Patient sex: F
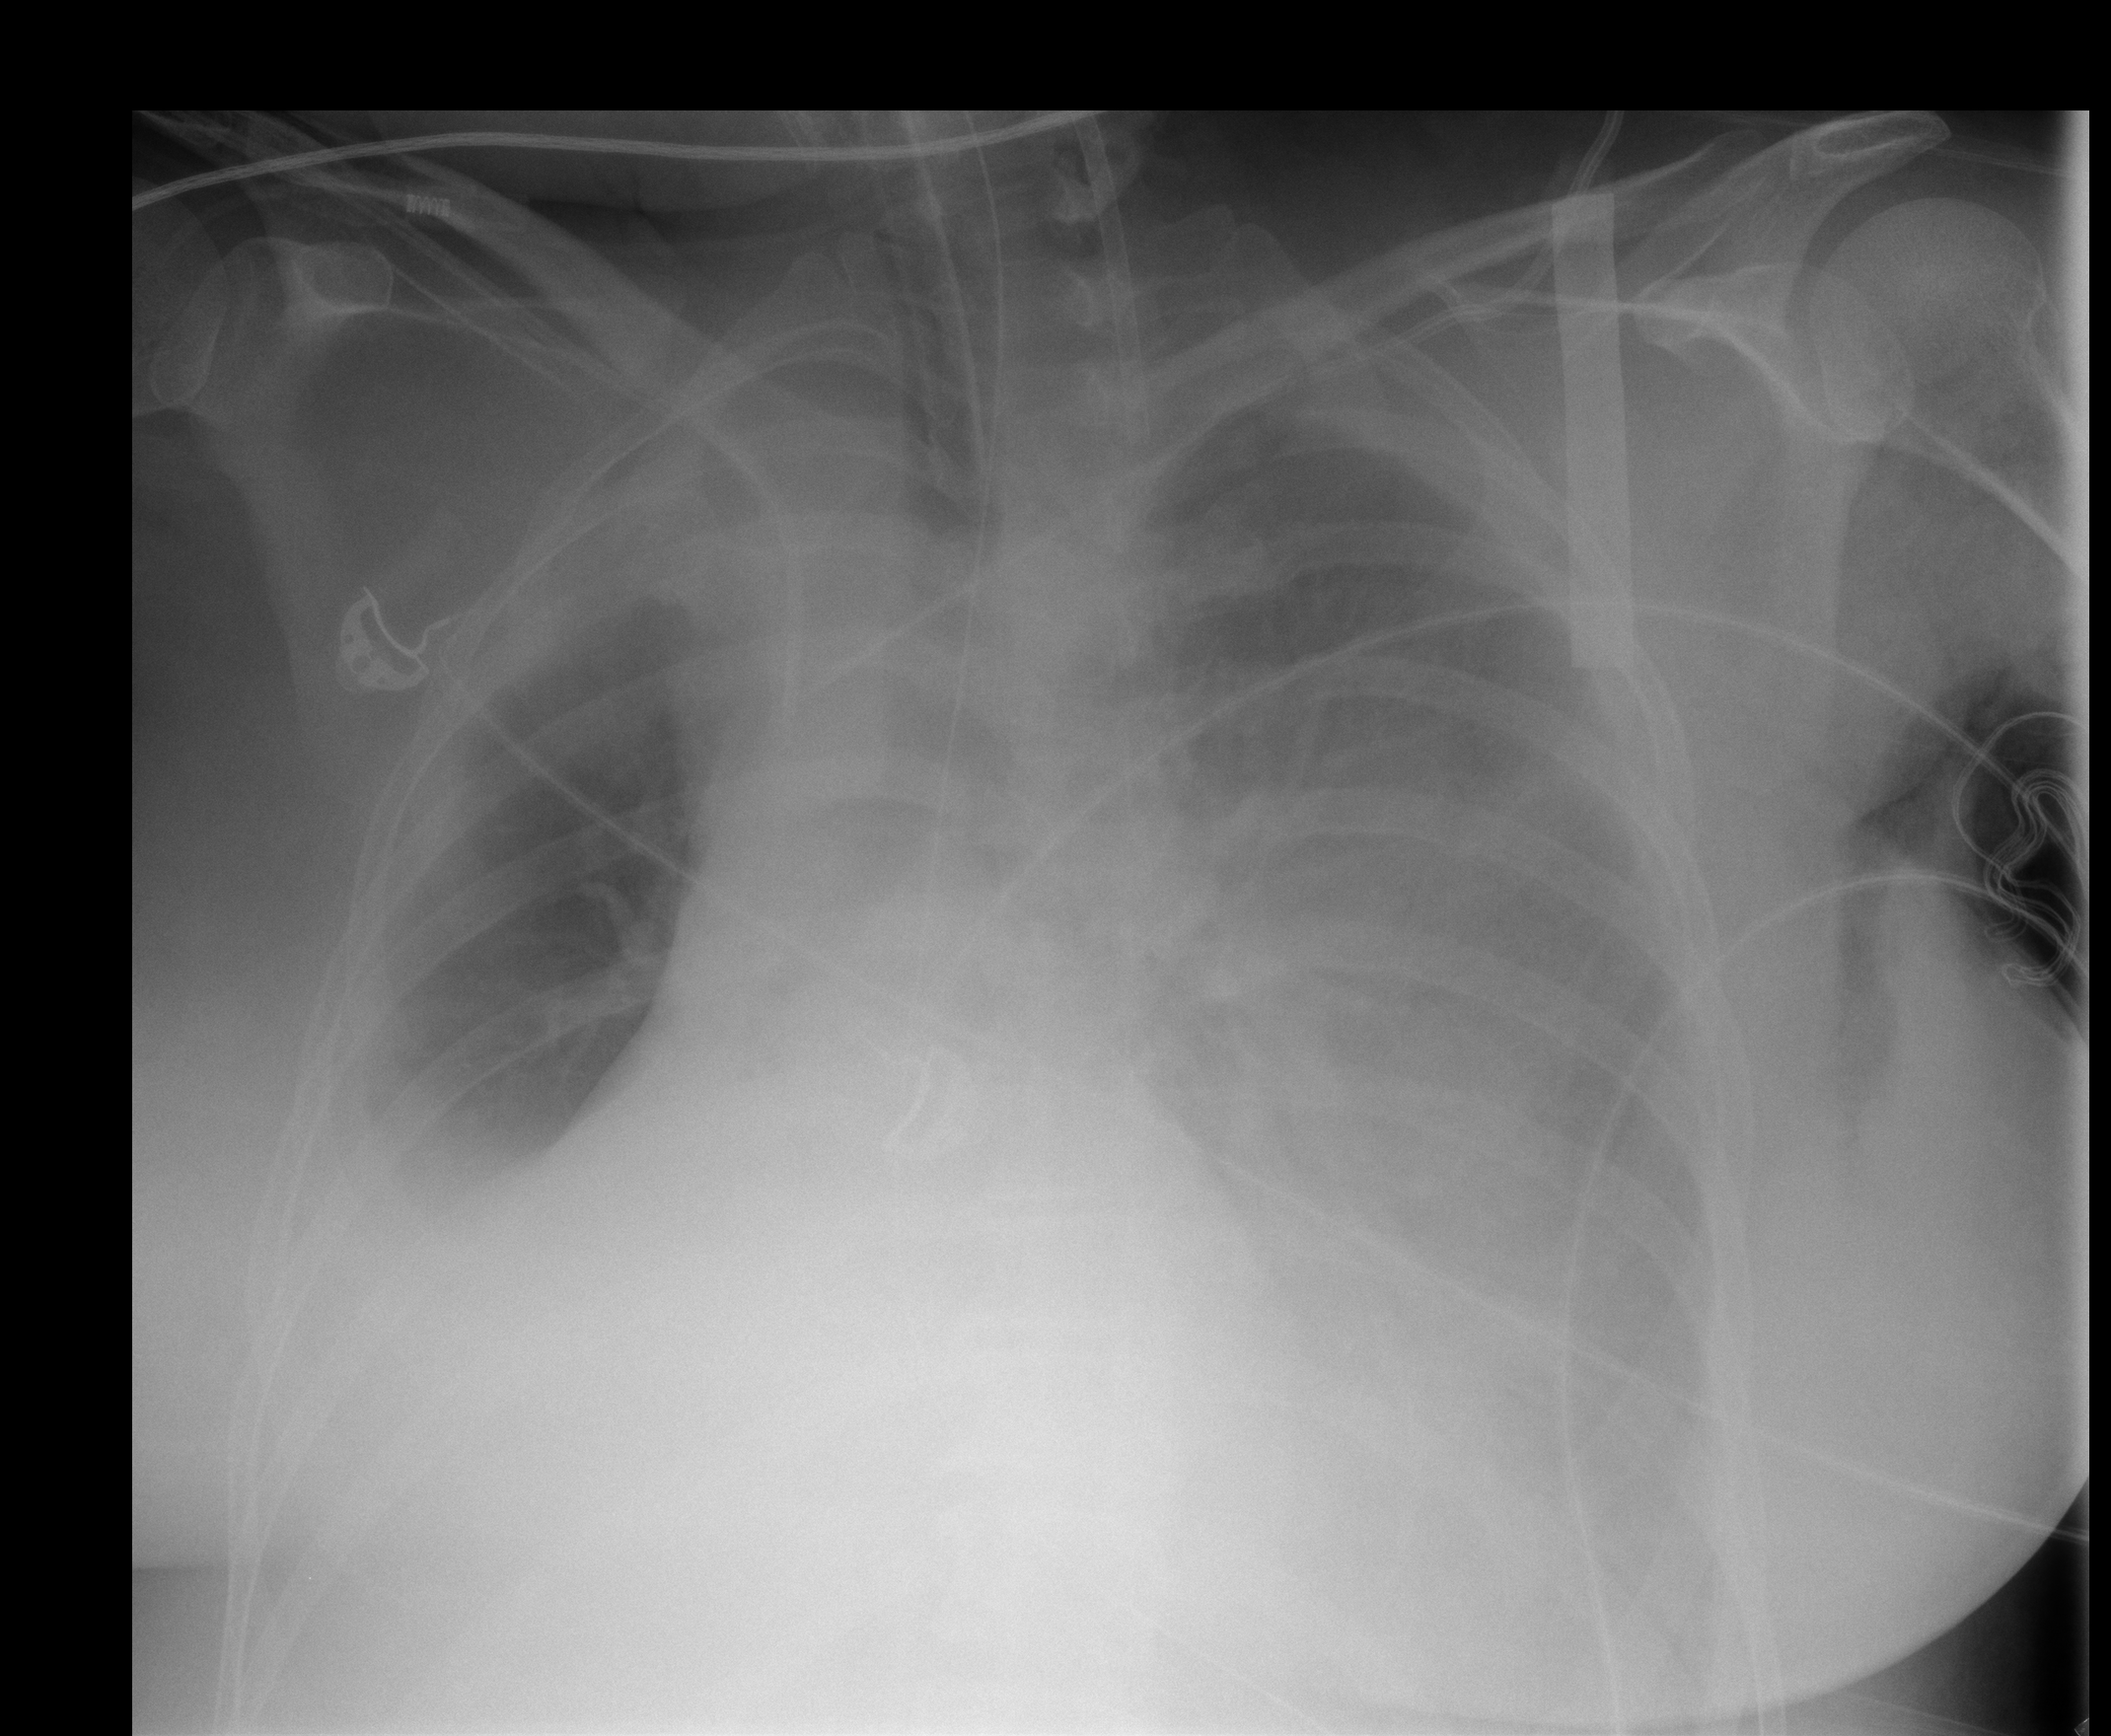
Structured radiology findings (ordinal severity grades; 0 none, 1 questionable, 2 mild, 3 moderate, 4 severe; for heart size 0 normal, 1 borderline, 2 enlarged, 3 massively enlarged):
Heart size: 0
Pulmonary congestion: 2
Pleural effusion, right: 3
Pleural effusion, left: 3
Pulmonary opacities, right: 0
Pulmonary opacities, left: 0
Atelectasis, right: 2
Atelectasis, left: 3